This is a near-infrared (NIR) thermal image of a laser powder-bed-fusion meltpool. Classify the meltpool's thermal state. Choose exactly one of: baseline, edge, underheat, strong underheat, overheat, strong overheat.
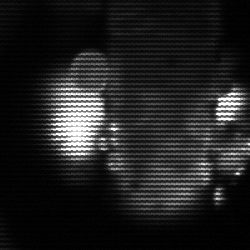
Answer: strong underheat